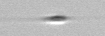
Label: Cylindrotheca_morphotype1